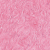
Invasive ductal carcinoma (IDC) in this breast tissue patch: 0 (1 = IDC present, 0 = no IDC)